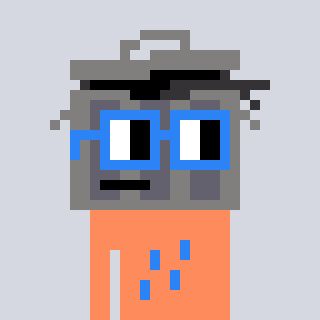
a pixel art character with square blue glasses, a trashcan-shaped head and a peachy-colored body on a cool background